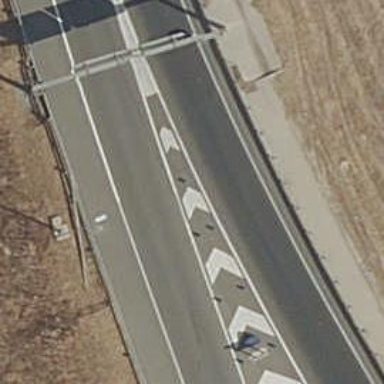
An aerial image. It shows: Motorway link.